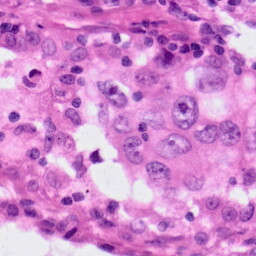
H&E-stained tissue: Lung